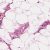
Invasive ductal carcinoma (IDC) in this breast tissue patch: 0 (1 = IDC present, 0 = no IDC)